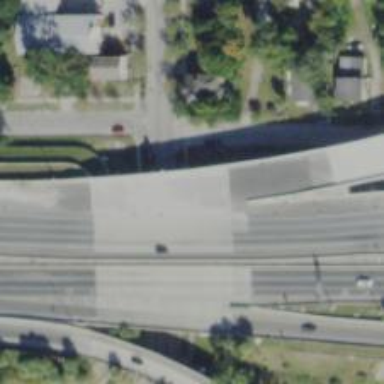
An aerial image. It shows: Interchange bridge for motorway link.